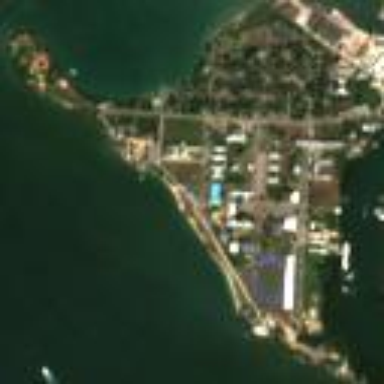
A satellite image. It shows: Naval base used for military purposes.